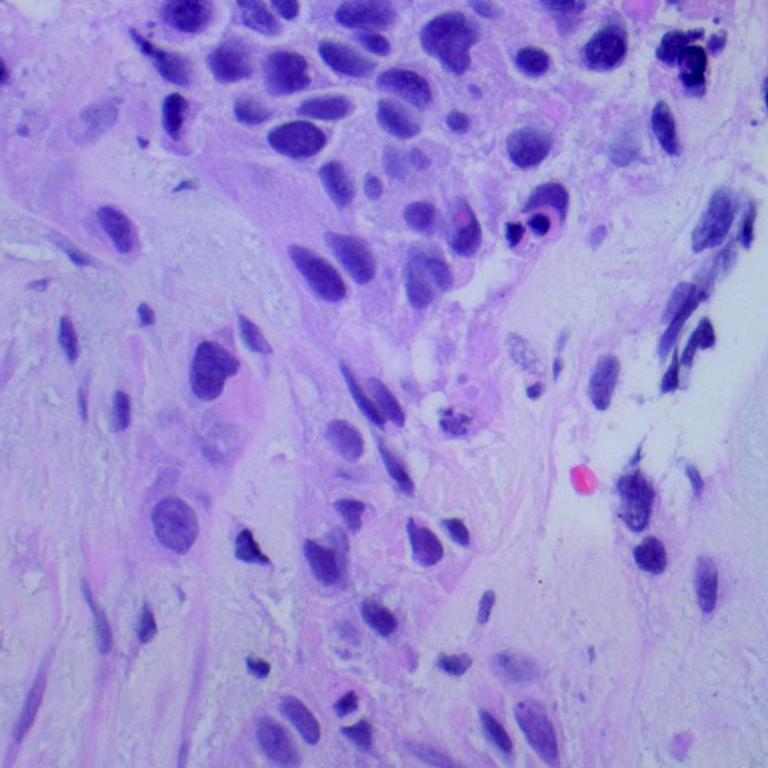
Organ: lung
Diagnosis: squamous carcinomas